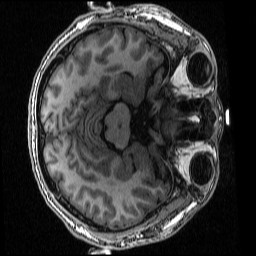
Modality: T1w
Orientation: axial
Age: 22
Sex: male
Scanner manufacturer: siemens
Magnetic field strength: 3 T
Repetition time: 2.53 s
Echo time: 0.00126 s